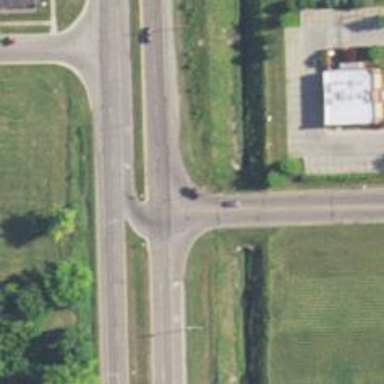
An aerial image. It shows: Asphalt road with primary link designation.